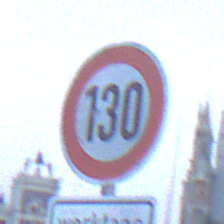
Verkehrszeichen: Geschwindigkeit130
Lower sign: ZeitangabenMitBeschraenkungAufWochentage7
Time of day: Dawn
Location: Outdoor (Urban)
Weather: Clear
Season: NotSpecified
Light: Natural